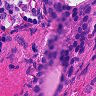
Metastatic tissue present: yes